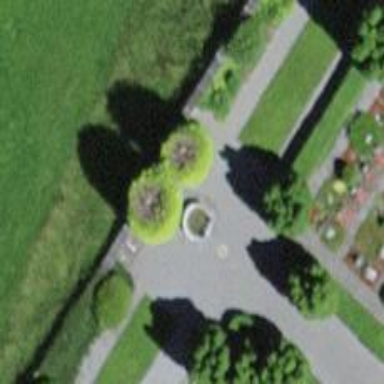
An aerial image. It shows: Beautiful fountain.